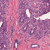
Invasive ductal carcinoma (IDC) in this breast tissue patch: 1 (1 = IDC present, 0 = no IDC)